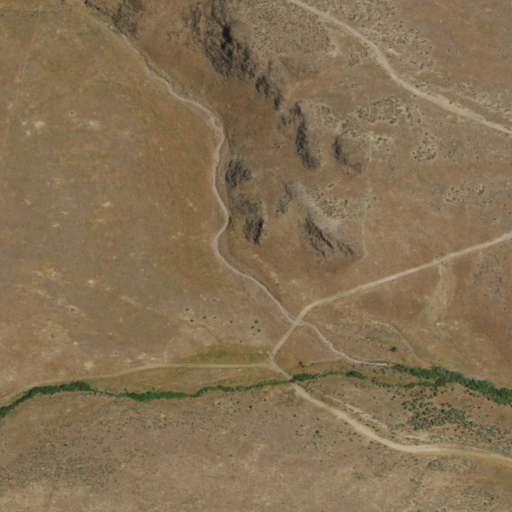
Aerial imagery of valley in Nevada named Moonshine Canyon containing grassland and shrub